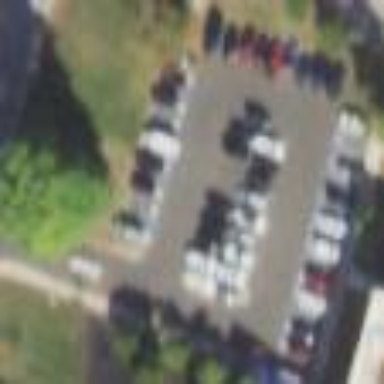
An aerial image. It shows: Parking area.